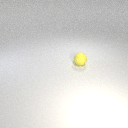
small yellow rubber sphere